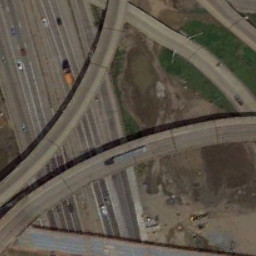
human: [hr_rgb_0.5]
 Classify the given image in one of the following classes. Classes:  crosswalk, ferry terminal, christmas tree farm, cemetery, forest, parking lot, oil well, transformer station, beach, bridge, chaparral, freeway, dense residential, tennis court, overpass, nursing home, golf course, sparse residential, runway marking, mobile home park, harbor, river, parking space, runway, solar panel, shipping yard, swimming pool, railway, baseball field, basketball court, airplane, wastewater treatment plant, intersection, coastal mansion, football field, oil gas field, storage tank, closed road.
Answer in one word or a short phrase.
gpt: overpass